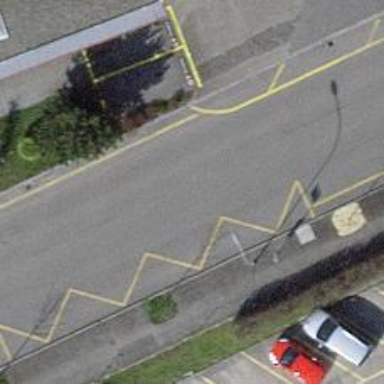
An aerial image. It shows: Unmarked crossing on asphalt footway.